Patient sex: M
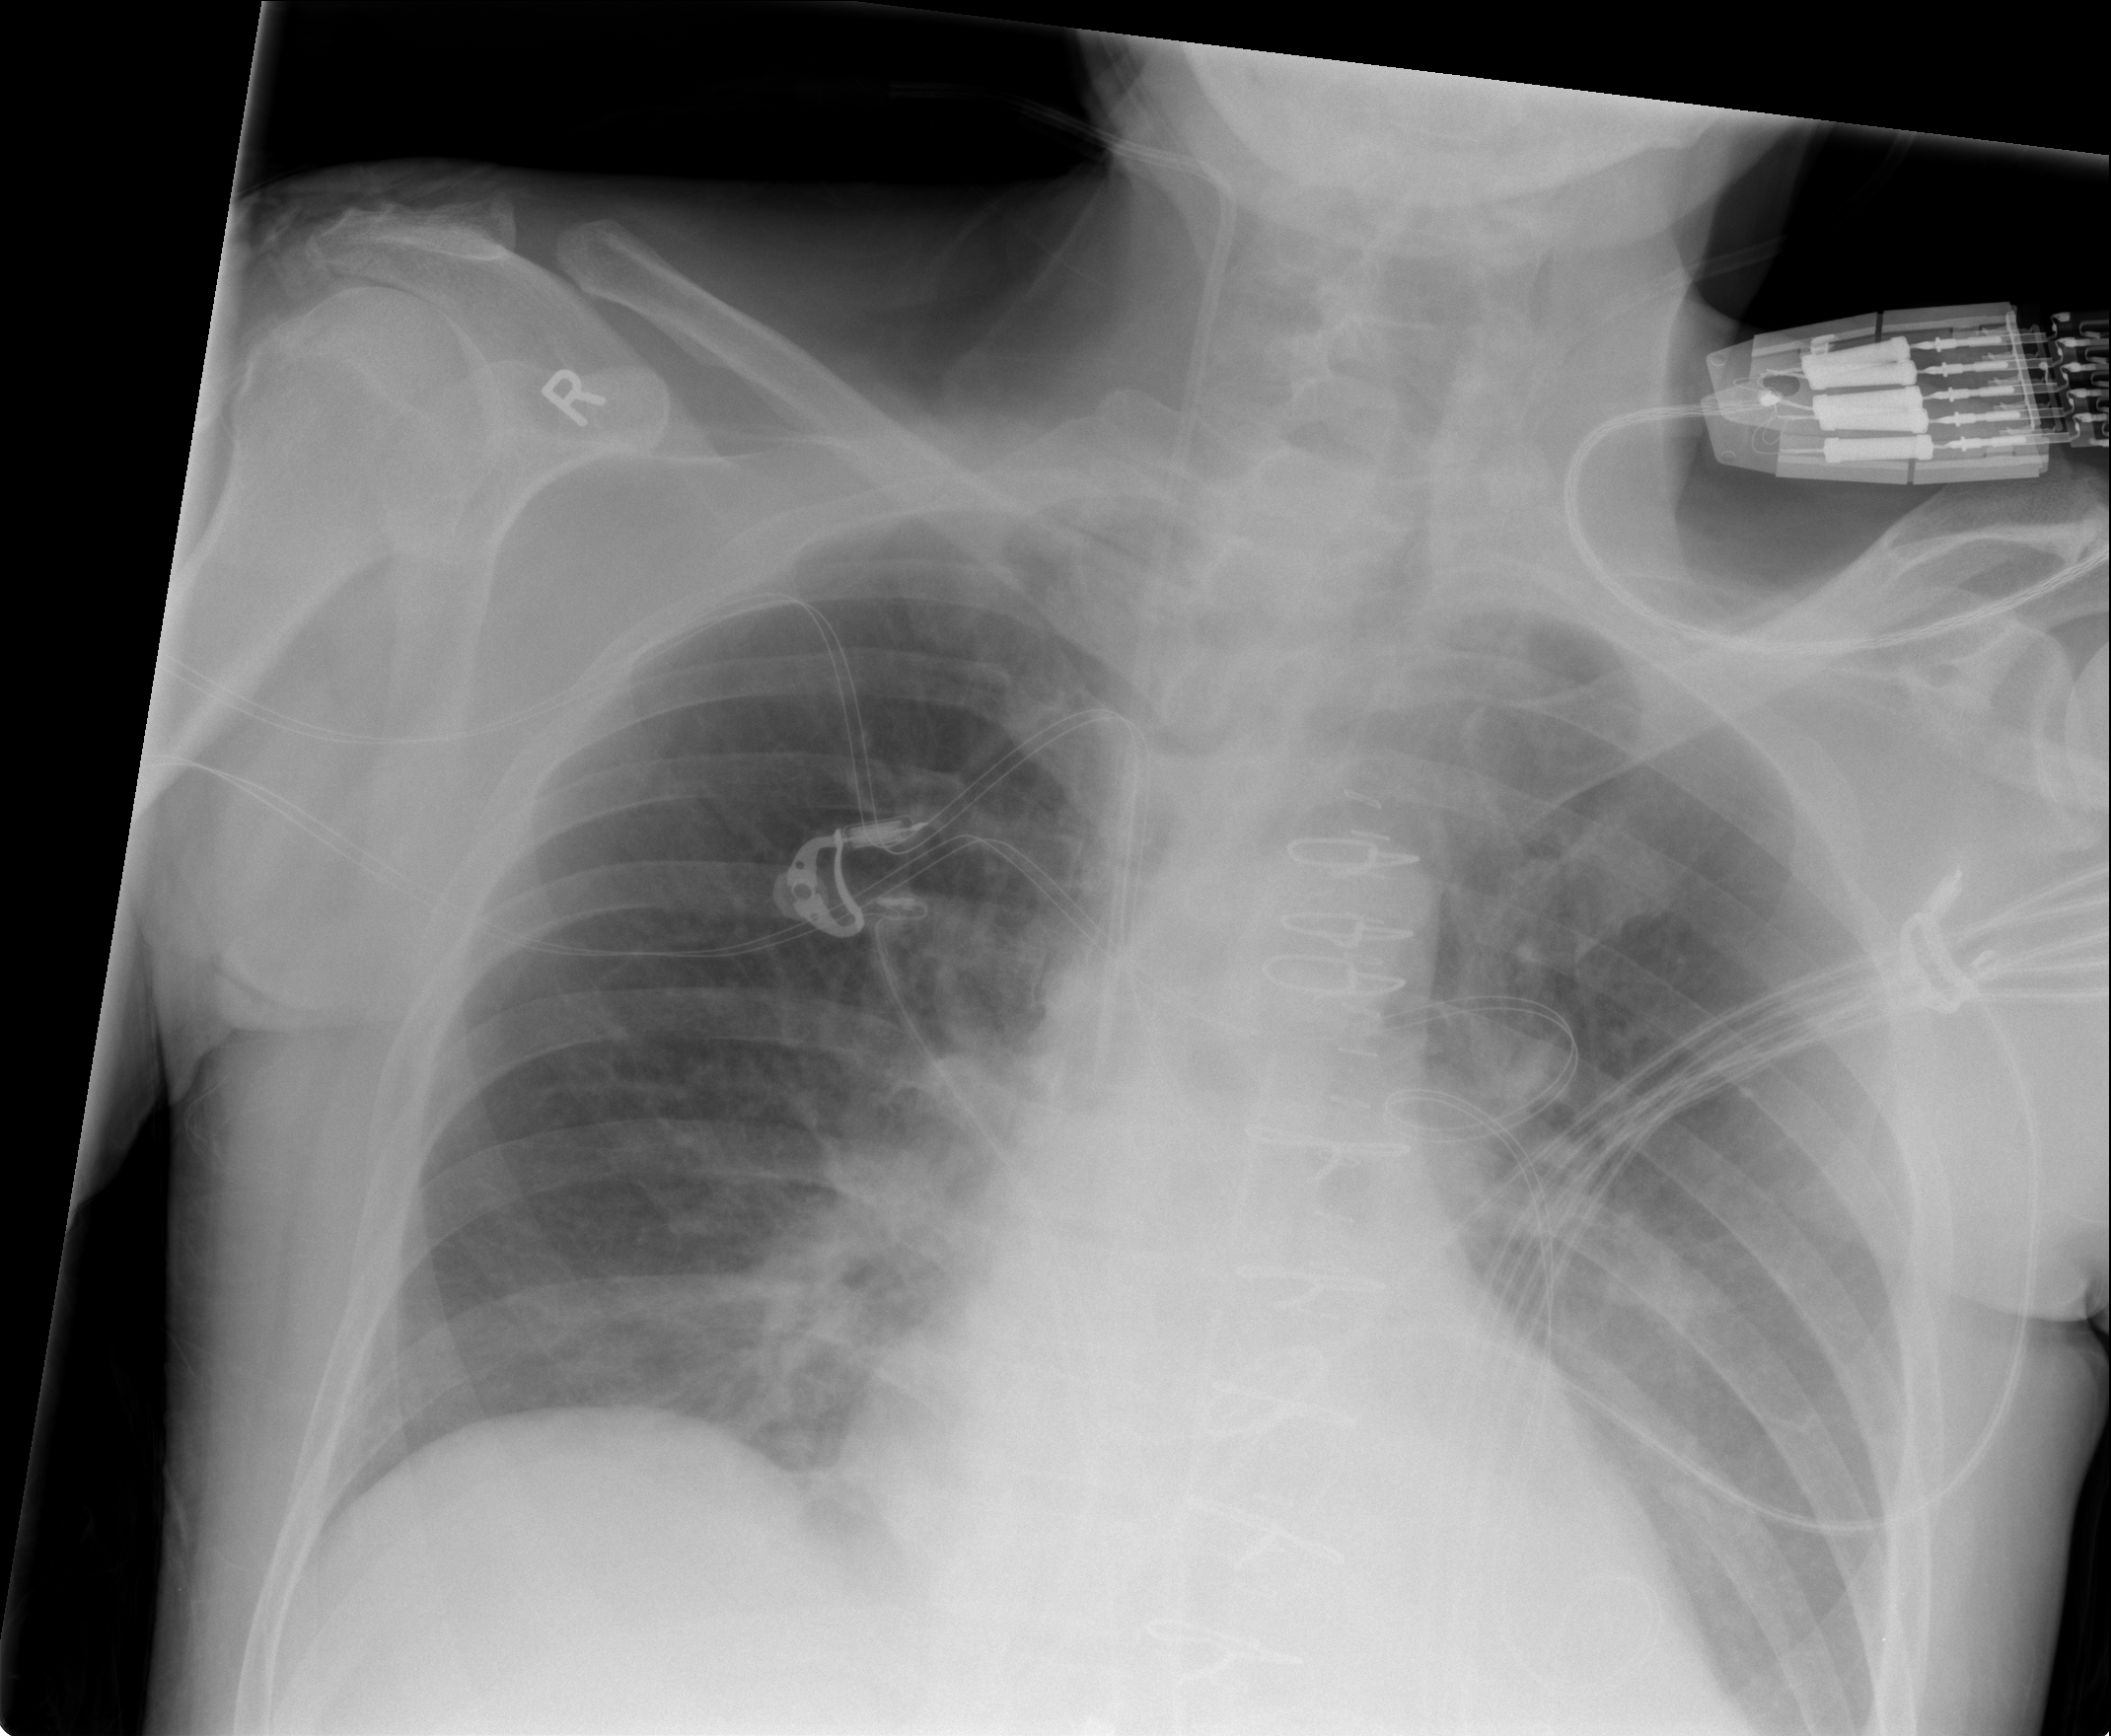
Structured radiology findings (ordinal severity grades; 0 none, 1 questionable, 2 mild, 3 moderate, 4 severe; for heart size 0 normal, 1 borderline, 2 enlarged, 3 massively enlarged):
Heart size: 0
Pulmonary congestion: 1
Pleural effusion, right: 0
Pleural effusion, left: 2
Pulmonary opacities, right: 0
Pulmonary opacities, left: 0
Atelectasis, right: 1
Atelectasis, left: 1